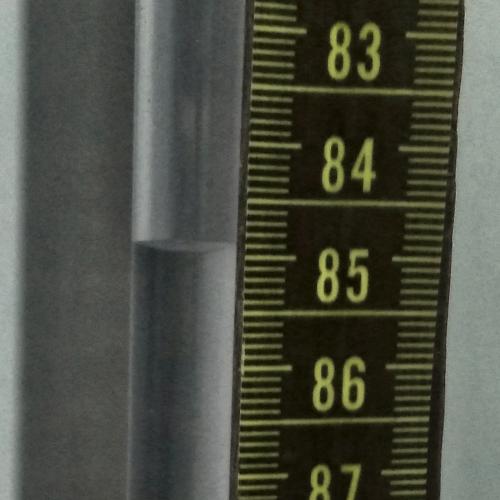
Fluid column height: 84.9 cm